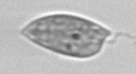
Label: Prorocentrum_dentatum